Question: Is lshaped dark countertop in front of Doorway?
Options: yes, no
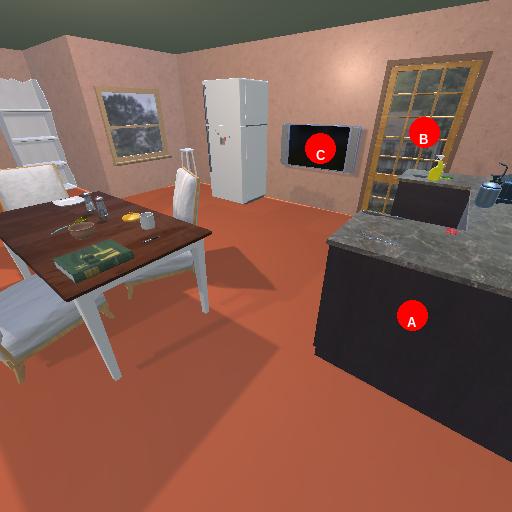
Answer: yes